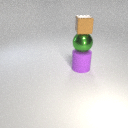
large purple rubber cylinder below small brown rubber cube